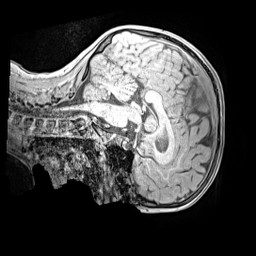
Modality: MP2RAGE
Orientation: sagittal
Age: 10
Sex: male
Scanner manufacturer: siemens
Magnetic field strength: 3 T
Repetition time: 4 s
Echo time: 0.00299 s